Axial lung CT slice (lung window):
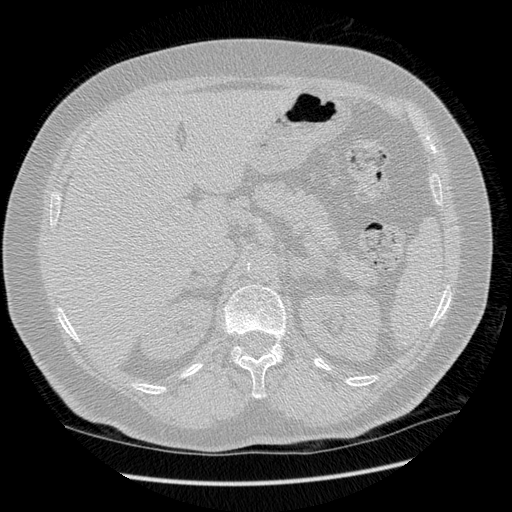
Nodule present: no